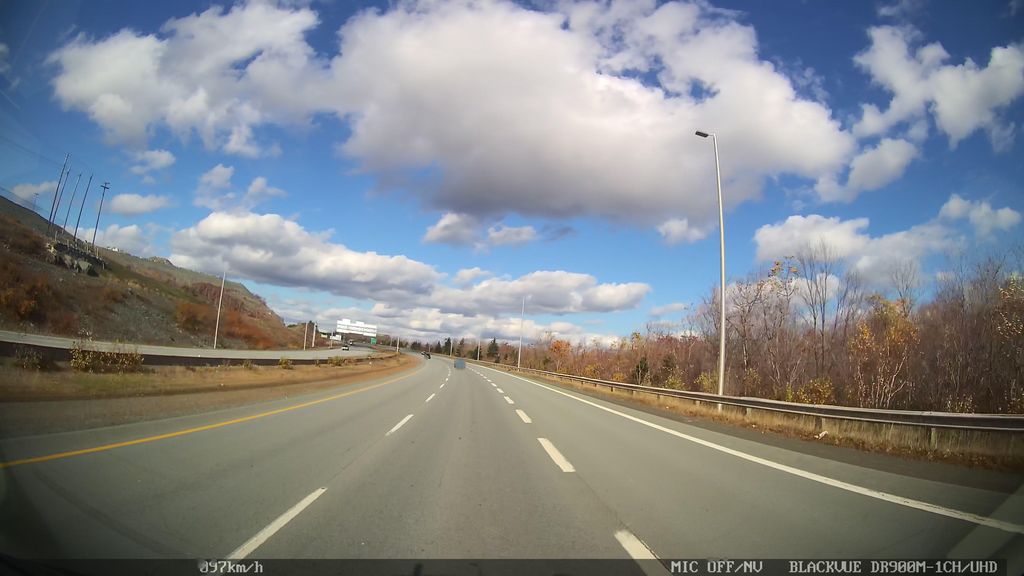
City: halifax